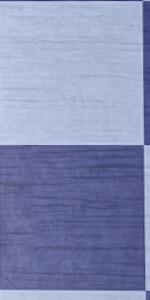
Label: Empty